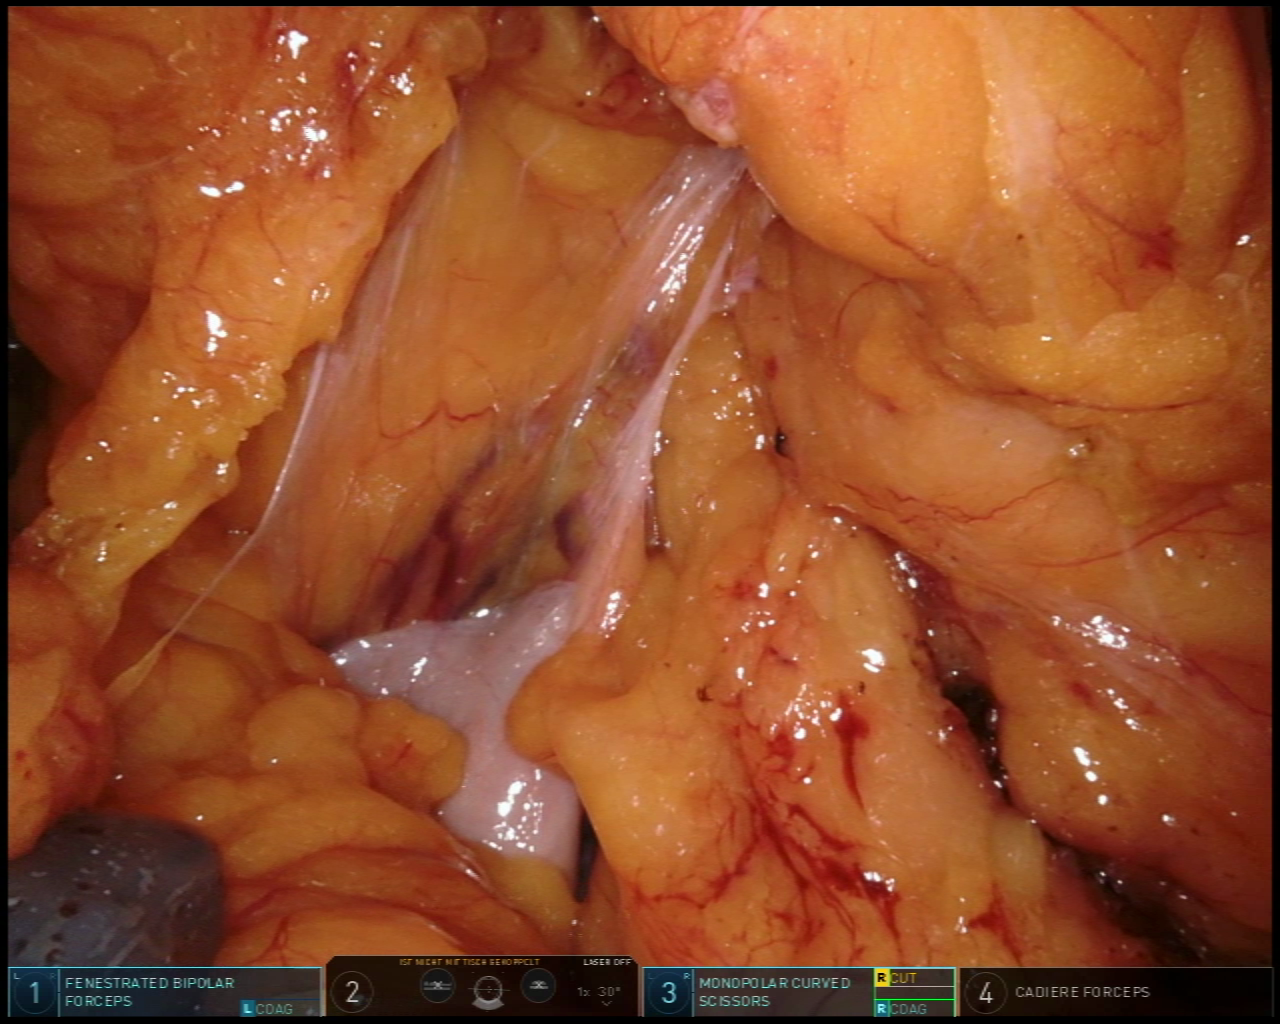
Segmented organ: stomach
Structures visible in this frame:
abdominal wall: no
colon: no
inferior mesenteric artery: no
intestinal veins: no
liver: no
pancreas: no
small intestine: no
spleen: no
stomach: yes
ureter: no
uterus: no
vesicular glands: no